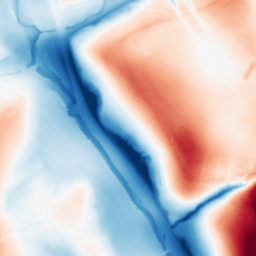
Category: classical
Decomposition family: gaussian_anisotropic
Decomposition parameters: sigma_x: 50
sigma_y: 5
Upsampling method: edge_directed
Upsampling parameters: scale: 2
Upsampling scale: 2